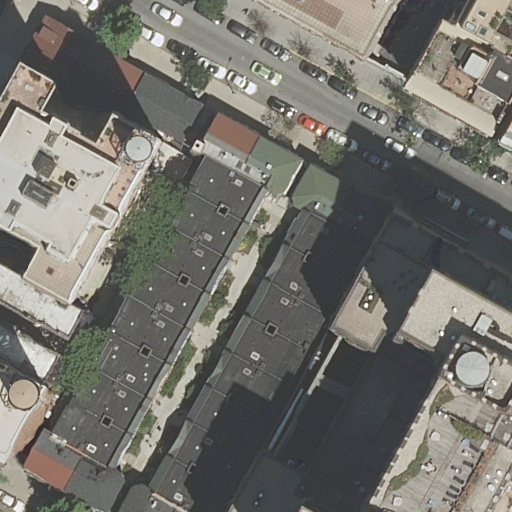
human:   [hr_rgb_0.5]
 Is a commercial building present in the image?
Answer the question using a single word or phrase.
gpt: no

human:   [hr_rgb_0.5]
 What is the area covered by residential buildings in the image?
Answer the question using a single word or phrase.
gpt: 8110m2

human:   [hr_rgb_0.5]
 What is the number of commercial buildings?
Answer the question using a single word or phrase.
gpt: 0

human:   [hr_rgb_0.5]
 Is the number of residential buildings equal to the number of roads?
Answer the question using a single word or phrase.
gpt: no

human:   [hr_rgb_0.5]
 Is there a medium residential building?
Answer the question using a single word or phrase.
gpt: yes

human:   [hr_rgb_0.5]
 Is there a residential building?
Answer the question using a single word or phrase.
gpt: yes

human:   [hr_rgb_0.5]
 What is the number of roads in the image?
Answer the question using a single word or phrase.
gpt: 5

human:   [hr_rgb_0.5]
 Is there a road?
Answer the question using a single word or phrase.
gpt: yes

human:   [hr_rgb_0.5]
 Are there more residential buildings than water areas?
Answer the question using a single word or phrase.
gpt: yes

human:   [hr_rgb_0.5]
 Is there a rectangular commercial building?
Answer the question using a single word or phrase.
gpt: no

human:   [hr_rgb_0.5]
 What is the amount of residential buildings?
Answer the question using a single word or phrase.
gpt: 36

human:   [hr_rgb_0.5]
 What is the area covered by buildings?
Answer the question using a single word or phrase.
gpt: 8110m2

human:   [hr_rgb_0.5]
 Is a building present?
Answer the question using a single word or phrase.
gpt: yes

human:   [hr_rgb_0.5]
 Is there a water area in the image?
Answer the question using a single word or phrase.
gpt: no

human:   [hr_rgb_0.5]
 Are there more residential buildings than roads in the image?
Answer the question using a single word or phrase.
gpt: yes

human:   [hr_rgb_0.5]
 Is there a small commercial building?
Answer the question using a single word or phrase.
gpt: no

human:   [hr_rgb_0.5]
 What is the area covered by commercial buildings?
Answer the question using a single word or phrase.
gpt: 0m2

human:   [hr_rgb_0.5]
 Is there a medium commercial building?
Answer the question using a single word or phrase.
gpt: no

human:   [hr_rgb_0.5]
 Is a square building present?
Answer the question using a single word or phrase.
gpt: no

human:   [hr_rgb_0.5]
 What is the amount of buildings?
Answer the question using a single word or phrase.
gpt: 36

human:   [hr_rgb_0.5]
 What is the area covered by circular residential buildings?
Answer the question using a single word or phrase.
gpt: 0m2

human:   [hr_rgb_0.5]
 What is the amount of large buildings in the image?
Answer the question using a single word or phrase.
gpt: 3

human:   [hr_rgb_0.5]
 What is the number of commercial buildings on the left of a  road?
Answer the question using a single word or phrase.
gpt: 0

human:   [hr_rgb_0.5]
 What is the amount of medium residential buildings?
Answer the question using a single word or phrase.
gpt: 23

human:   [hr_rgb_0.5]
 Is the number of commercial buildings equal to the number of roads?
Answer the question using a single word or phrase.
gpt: no

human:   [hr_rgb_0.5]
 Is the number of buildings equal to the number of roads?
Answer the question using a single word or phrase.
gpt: no

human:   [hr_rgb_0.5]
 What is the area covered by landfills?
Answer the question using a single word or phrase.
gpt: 0m2

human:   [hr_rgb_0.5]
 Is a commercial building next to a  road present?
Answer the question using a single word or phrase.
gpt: no

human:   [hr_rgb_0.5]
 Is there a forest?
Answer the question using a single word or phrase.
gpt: no

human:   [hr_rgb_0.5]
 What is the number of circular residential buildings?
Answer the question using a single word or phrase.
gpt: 0

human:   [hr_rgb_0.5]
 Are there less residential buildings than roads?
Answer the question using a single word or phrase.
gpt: no

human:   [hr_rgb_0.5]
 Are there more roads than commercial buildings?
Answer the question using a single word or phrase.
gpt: yes

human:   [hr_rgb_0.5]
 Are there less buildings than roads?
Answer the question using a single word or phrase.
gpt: no

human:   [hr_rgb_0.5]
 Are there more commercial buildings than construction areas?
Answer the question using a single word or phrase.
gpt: no

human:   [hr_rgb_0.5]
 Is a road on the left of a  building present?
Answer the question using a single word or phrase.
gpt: yes

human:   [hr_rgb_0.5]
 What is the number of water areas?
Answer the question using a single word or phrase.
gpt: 0

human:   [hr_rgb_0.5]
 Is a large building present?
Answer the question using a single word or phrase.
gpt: yes

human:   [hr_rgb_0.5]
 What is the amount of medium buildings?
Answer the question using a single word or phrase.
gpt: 23

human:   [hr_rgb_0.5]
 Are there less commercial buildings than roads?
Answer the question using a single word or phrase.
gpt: yes

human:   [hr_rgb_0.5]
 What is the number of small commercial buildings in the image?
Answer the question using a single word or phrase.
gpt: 0

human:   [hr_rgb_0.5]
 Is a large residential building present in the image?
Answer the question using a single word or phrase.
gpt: yes

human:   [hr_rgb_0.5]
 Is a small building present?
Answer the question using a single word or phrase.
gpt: yes

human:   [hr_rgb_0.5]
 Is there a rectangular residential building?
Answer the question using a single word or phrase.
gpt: yes

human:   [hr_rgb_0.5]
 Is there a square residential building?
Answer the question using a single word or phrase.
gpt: no

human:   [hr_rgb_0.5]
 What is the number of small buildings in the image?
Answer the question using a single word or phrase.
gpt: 10

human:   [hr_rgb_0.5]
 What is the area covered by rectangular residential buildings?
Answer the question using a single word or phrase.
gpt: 2880m2

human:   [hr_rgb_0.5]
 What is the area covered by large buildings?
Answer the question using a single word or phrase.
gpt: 4246m2

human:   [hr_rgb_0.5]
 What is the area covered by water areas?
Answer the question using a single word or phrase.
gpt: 0m2

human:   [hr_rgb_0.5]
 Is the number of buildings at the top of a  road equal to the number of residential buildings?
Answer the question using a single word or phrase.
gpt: no

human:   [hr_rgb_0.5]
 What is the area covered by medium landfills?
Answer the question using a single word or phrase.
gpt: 0m2

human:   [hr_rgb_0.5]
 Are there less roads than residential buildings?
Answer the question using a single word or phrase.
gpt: yes

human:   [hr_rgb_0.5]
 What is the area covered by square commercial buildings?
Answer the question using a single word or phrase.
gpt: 0m2

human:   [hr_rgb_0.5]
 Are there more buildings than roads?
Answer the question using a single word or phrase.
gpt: yes

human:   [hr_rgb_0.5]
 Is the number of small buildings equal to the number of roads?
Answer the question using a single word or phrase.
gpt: no

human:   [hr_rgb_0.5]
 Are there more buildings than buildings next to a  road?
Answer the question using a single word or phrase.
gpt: no

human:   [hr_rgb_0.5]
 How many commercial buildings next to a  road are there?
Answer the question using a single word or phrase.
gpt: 0

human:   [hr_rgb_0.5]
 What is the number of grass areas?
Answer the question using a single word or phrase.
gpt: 0

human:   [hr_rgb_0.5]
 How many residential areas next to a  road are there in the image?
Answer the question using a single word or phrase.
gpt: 0

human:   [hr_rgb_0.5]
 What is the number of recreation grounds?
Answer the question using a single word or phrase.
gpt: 0

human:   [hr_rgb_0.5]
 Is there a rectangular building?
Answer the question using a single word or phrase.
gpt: yes

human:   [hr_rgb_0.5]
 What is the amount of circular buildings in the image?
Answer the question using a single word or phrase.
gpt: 0

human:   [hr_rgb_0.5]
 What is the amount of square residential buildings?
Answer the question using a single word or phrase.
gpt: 0

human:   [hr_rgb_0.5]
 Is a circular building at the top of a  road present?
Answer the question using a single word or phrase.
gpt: no

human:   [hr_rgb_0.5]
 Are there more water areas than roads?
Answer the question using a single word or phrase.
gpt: no